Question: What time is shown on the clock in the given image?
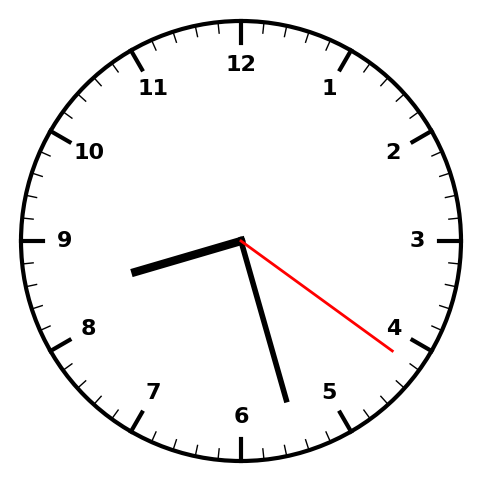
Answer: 08:27:21